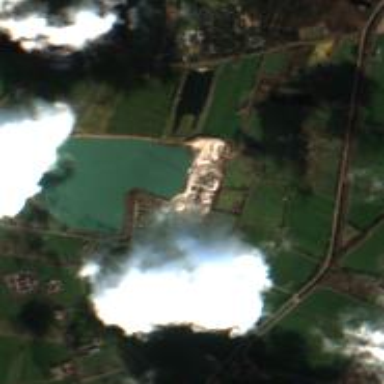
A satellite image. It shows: Quarry extracting sand as natural resource.